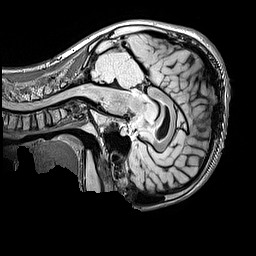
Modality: FLAIR
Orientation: sagittal
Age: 12
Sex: male
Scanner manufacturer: siemens
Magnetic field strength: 3 T
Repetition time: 5 s
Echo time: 0.388 s